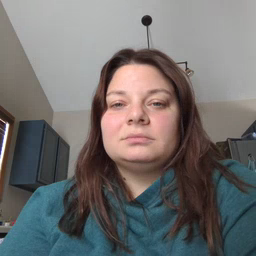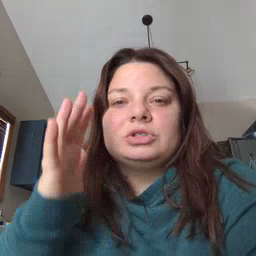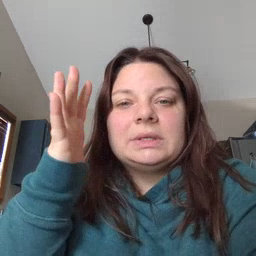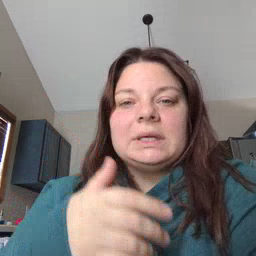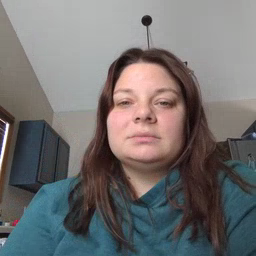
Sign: tree